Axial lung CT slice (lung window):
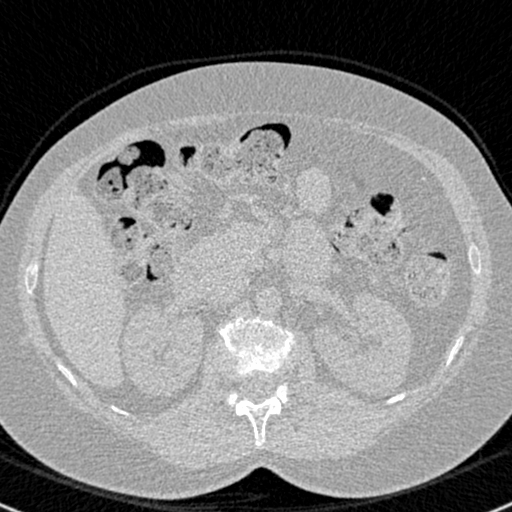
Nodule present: no